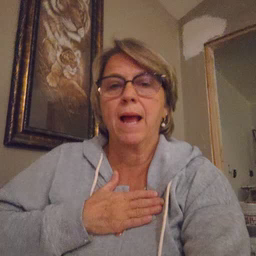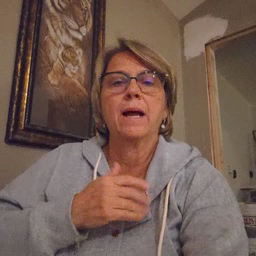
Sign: minemy